Question: I've set up the binding for a combo box using a property in the ViewModel. But when I debug the app on a device, the contents of the combo box is just the Model name for each index like 'LC_Points.Model.Grade'.
To debug this issue, I've gone through the following checks:
- - -
Does anyone know how to fix this binding issue?
The ViewModel containing the Lists is set up like this:
'''
namespace LC_Points.ViewModel
{
public class MainViewModel : ViewModelBase
{
/// <summary>
/// Initializes a new instance of the MainViewModel class.
/// </summary>
public MainViewModel()
{
//call methods to initilise list data
GetGradeTypes();
GetSubjectTypes();
}
public List<Grade> grades { get; set; }
public List<Grade> subjects { get; set; }
public void GetGradeTypes()
{
List<Grade> gradeList = new List<Grade>();
// Adding Grades to List
gradeList.Add(new Grade { grade = "A1" });
gradeList.Add(new Grade { grade = "A2" });
gradeList.Add(new Grade { grade = "B1" });
gradeList.Add(new Grade { grade = "B2" });
gradeList.Add(new Grade { grade = "B3" });
gradeList.Add(new Grade { grade = "C1" });
gradeList.Add(new Grade { grade = "C2" });
gradeList.Add(new Grade { grade = "C3" });
gradeList.Add(new Grade { grade = "D1" });
gradeList.Add(new Grade { grade = "D2" });
gradeList.Add(new Grade { grade = "D3" });
gradeList.Add(new Grade { grade = "E,F,NG" });
gradeList.Add(new Grade { grade = "Pass" });
gradeList.Add(new Grade { grade = "Merit" });
gradeList.Add(new Grade { grade = "Distinction" });
grades = gradeList;
}
public void GetSubjectTypes()
{
List<Grade> subjectList = new List<Grade>();
// Adding Subjects to List
subjectList.Add(new Grade { subject = "Accounting" });
subjectList.Add(new Grade { subject = "Agricultural Economics" });
subjectList.Add(new Grade { subject = "Agricultural Science" });
subjectList.Add(new Grade { subject = "Ancient Greek" });
subjectList.Add(new Grade { subject = "Applied Math" });
subjectList.Add(new Grade { subject = "Arabic" });
subjectList.Add(new Grade { subject = "Art" });
subjectList.Add(new Grade { subject = "Artistic & Creative Group" });
subjectList.Add(new Grade { subject = "Biology" });
subjectList.Add(new Grade { subject = "Business" });
subjectList.Add(new Grade { subject = "Business Group" });
subjectList.Add(new Grade { subject = "Chemistry" });
subjectList.Add(new Grade { subject = "Classical Studies" });
subjectList.Add(new Grade { subject = "Construction Studies" });
subjectList.Add(new Grade { subject = "Design & Comm Graphics" });
subjectList.Add(new Grade { subject = "Economics" });
subjectList.Add(new Grade { subject = "Engineering" });
subjectList.Add(new Grade { subject = "English" });
subjectList.Add(new Grade { subject = "French" });
subjectList.Add(new Grade { subject = "Geography" });
subjectList.Add(new Grade { subject = "German" });
subjectList.Add(new Grade { subject = "Hebrew Studies" });
subjectList.Add(new Grade { subject = "History" });
subjectList.Add(new Grade { subject = "Home Economics" });
subjectList.Add(new Grade { subject = "Irish" });
subjectList.Add(new Grade { subject = "Italian" });
subjectList.Add(new Grade { subject = "Japanese" });
subjectList.Add(new Grade { subject = "Languages & Humanities" });
subjectList.Add(new Grade { subject = "Latin" });
subjectList.Add(new Grade { subject = "Link Modules" });
subjectList.Add(new Grade { subject = "Mathematics" });
subjectList.Add(new Grade { subject = "Music" });
subjectList.Add(new Grade { subject = "Other Language" });
subjectList.Add(new Grade { subject = "Physics" });
subjectList.Add(new Grade { subject = "Physics & Chemistry" });
subjectList.Add(new Grade { subject = "Practical Group" });
subjectList.Add(new Grade { subject = "Religious Education" });
subjectList.Add(new Grade { subject = "Russian" });
subjectList.Add(new Grade { subject = "Science Group" });
subjectList.Add(new Grade { subject = "Social Group" });
subjectList.Add(new Grade { subject = "Spanish" });
subjectList.Add(new Grade { subject = "Technology" });
subjects = subjectList;
}
}
}
'''
And I've set up the binding in the MainPage View like this:
'''
<Page x:Class="LC_Points.MainPage"
xmlns="http://schemas.microsoft.com/winfx/2006/xaml/presentation"
xmlns:x="http://schemas.microsoft.com/winfx/2006/xaml"
xmlns:d="http://schemas.microsoft.com/expression/blend/2008"
xmlns:local="using:LC_Points"
xmlns:mc="http://schemas.openxmlformats.org/markup-compatibility/2006"
Background="{ThemeResource ApplicationPageBackgroundThemeBrush}"
DataContext="{Binding Source={StaticResource Locator}}"
mc:Ignorable="d">
<Grid>
<Grid.RowDefinitions>
<RowDefinition Height="40*" />
<RowDefinition Height="20*" />
<RowDefinition Height="30*" />
<RowDefinition Height="30*" />
<RowDefinition Height="20*" />
<RowDefinition Height="20*" />
</Grid.RowDefinitions>
<Grid.ColumnDefinitions>
<ColumnDefinition Width="4.5*" />
<ColumnDefinition />
<ColumnDefinition />
</Grid.ColumnDefinitions>
<ComboBox x:Name="subjectCmbBx"
Grid.Row="1"
Grid.ColumnSpan="2"
Width="174"
HorizontalAlignment="Left"
VerticalAlignment="Top"
ItemsSource="{Binding subjects}" />
<ComboBox x:Name="gradeCmbBx"
Grid.Row="1"
Grid.Column="0"
Grid.ColumnSpan="2"
Width="70"
HorizontalAlignment="Right"
ItemsSource="{Binding grades}" />
</Grid>
</Page>
'''
The output during debug looks like this:

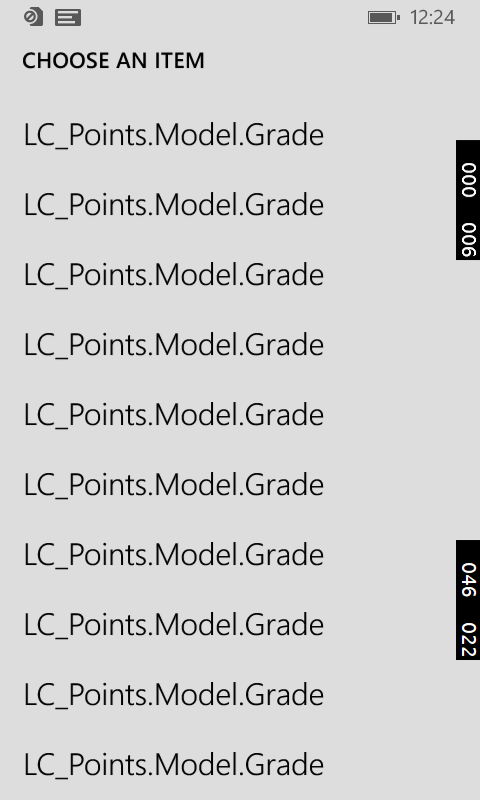
Answer: You need to tell the ComboBox how to display its items. Otherwise it will just call ToString() on the bound item and display something wonky.
There are three ways to get reasonable output:
1. Define a reasonable ToString() on your DataObject. This is a good idea even if you do one of the others since Narrator will read this if you don't otherwise set accessibility information.
2. Define the DisplayMemberPath on the ComboBox to point to the property you want displayed.
'''
<ComboBox x:Name="subjectCmbBx"
Grid.Row="1"
Grid.ColumnSpan="2"
Width="174"
HorizontalAlignment="Left"
VerticalAlignment="Top"
DisplayMemberPath="Name"
ItemsSource="{Binding subjects}" />
'''
1. Define an ItemTemplate for the ComboBox to completely control how each item is displayed. This will allow displaying multiple properties from the bound object, formatting, and a much better UI than just plain text. You can generate an empty template by right clicking on the ComboBox in the designer and choosing Edit Additional Templates.Edit Generated Items (ItemTemplate)... then filling it out as desired:
'''
<ComboBox x:Name="subjectCmbBx"
Grid.Row="1"
Grid.ColumnSpan="2"
Width="174"
HorizontalAlignment="Left"
VerticalAlignment="Top"
ItemsSource="{Binding subjects}" >
<ComboBox.Resources>
<DataTemplate x:Key="DataTemplate1">
<Grid>
<Grid.ColumnDefinitions>
<ColumnDefinition Width="Auto" />
<ColumnDefinition Width="*" />
</Grid.ColumnDefinitions>
<Image Source="{Binding Picture}" Grid.Column="0" />
<TextBlock Text="{Binding Name}" Grid.Column="1" />
</Grid>
</DataTemplate>
</ComboBox.Resources>
<ComboBox.ItemTemplate>
<StaticResource ResourceKey="DataTemplate1"/>
</ComboBox.ItemTemplate>
</ComboBox>
'''
I'd recommend #1 (as a minimum for accessibility) and #3 for most cases.